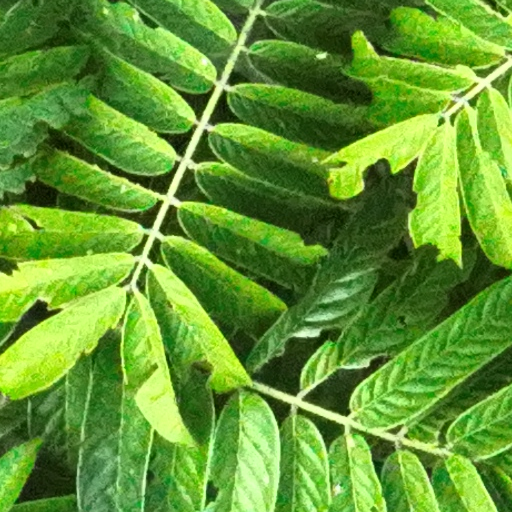
Species: Tachigali panamensis
GBIF accepted scientific name: Tachigali panamensis
Crown area (m\u00b2): 541.932